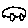
Label: car